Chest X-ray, PA view. Patient: 52 years old, sex M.
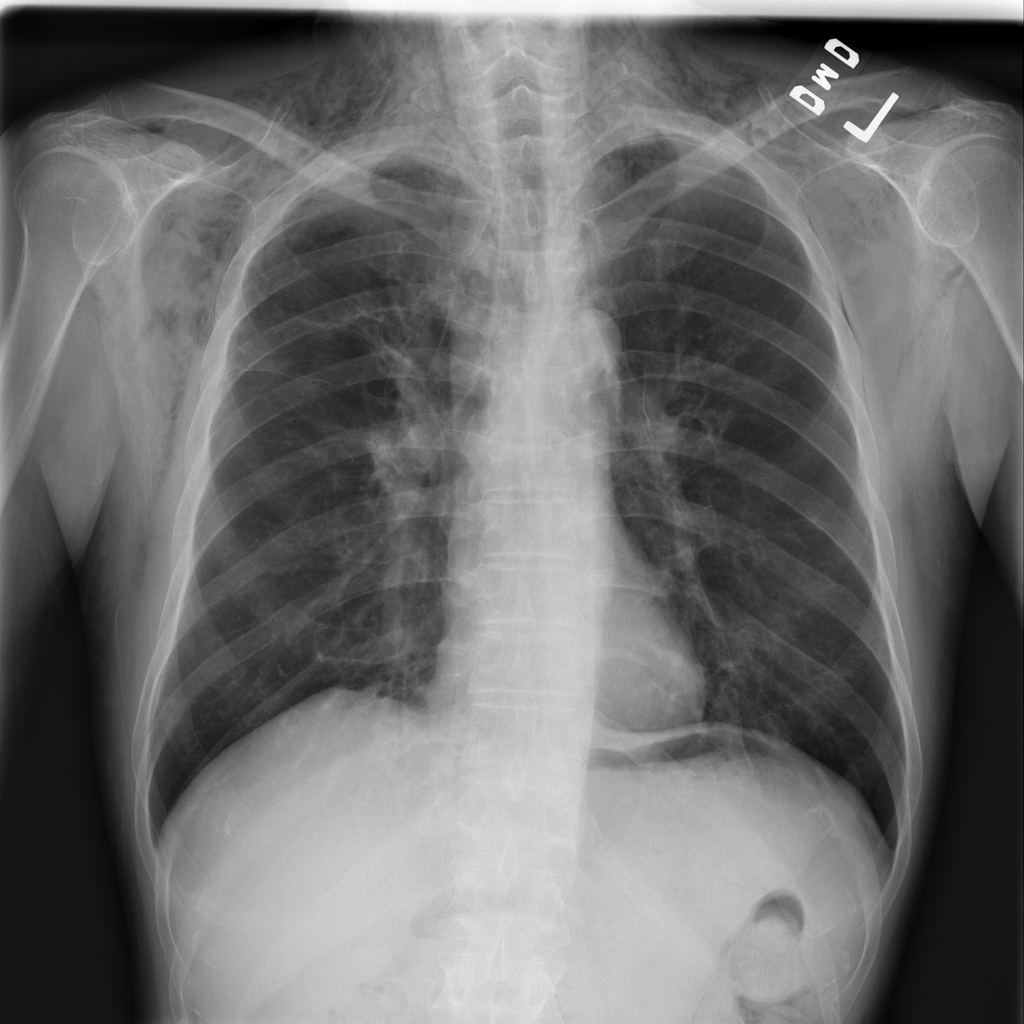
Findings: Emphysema